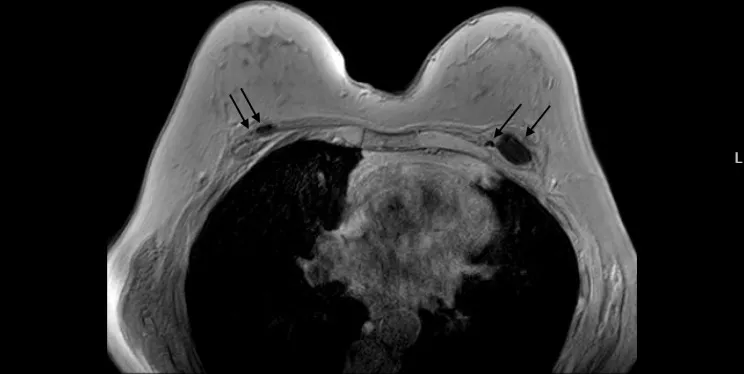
Silicone residuals after explantation of the breast implants on protocol breast MRI. The diameter of the largest silicone pocket (left) is 2.3 x 1.5 cm.
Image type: radiology (mri)